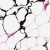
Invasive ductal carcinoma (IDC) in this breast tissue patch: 0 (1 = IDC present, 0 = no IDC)